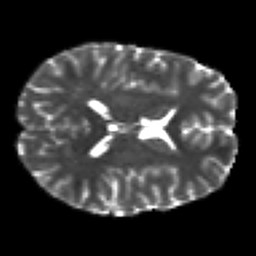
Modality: T2w
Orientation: axial
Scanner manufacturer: siemens
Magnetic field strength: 3 T
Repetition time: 7.8 s
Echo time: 0.09 s